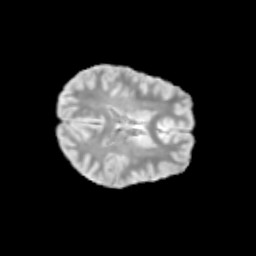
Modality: T2w
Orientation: axial
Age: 11
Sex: male
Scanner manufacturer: siemens
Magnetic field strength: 3 T
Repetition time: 3.8 s
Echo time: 0.07 s